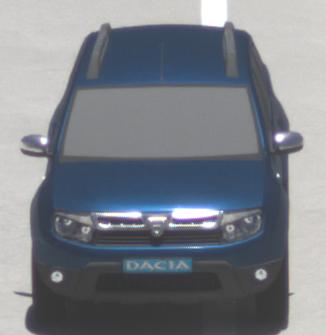
Make: Dacia
Model: Duster dCi 110 FAP
Detailed model: Duster (I)
Model produced from: 2010/06
Model produced until: 2013/11
Doors: 5
Color: blue
Road condition: wet road
Daytime: midday
Contrast: high contrast